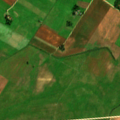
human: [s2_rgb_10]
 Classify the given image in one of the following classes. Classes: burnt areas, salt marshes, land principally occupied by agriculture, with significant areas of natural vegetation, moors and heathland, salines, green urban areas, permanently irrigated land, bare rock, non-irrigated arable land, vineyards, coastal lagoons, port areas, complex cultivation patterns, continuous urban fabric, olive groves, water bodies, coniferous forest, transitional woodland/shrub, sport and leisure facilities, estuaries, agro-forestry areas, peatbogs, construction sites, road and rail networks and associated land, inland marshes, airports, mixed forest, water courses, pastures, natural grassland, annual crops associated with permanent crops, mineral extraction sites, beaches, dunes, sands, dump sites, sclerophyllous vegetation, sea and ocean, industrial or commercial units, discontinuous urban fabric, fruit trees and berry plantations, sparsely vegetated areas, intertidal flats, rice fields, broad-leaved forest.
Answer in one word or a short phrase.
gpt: non-irrigated arable land, complex cultivation patterns